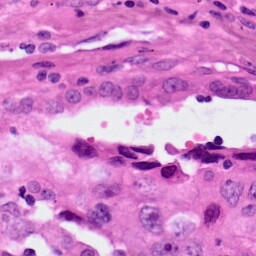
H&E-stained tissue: Lung